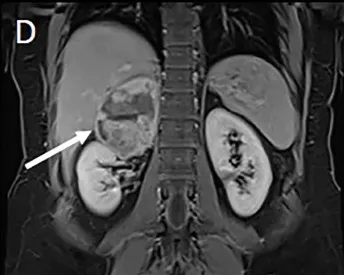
(A, D) Coronal T1-weighted VIBE-Dixon images, 5 minutes post-contrast. (D-F) A significant reduction in size to the mass post-treatment. Following systemic therapy there is the impression of a fat plane between the right kidney and the mass itself, particularly in 2D, such that the possibility of this mass arising from the adrenal gland, rather than kidney, could have been highlighted.
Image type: radiology (mri)